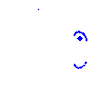
Particle: electron